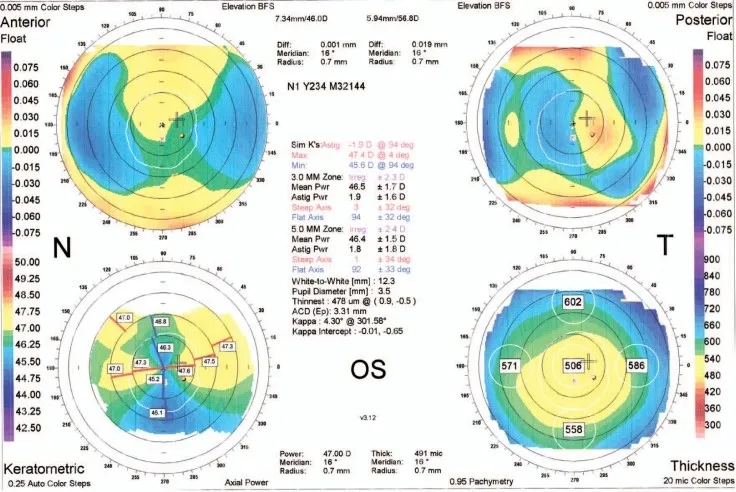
Orbscan of the left eye.
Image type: ophthalmic_imaging (oct)